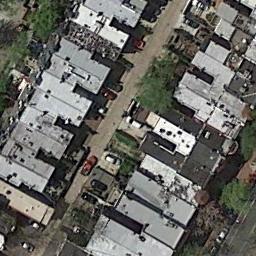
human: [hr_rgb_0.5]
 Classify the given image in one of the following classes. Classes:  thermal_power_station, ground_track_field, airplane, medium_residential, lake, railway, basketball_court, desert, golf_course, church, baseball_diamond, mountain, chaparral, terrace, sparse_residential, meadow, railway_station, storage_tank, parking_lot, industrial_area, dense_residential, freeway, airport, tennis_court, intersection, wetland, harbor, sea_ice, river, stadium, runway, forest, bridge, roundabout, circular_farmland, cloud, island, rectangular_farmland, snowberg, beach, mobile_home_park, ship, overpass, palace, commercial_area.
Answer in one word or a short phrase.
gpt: dense_residential